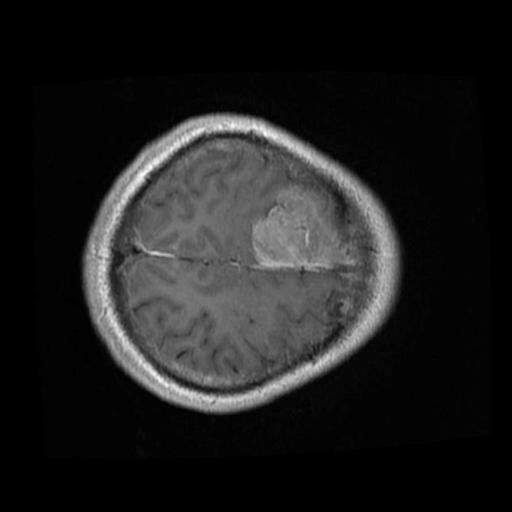
Label: brain_menin